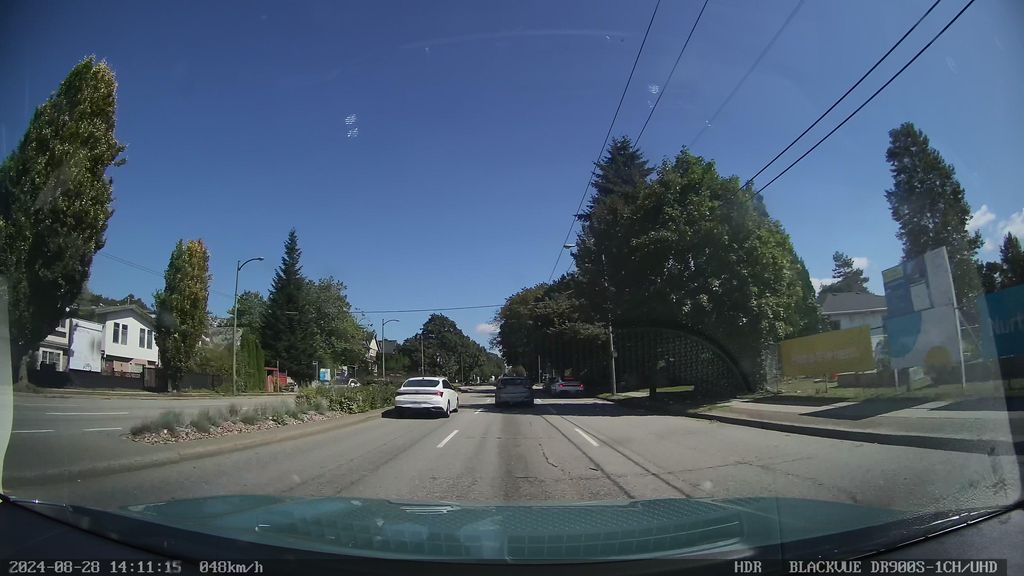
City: vancouver